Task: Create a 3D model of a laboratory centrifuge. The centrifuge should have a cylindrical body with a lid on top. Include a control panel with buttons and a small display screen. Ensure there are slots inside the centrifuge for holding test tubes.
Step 67:
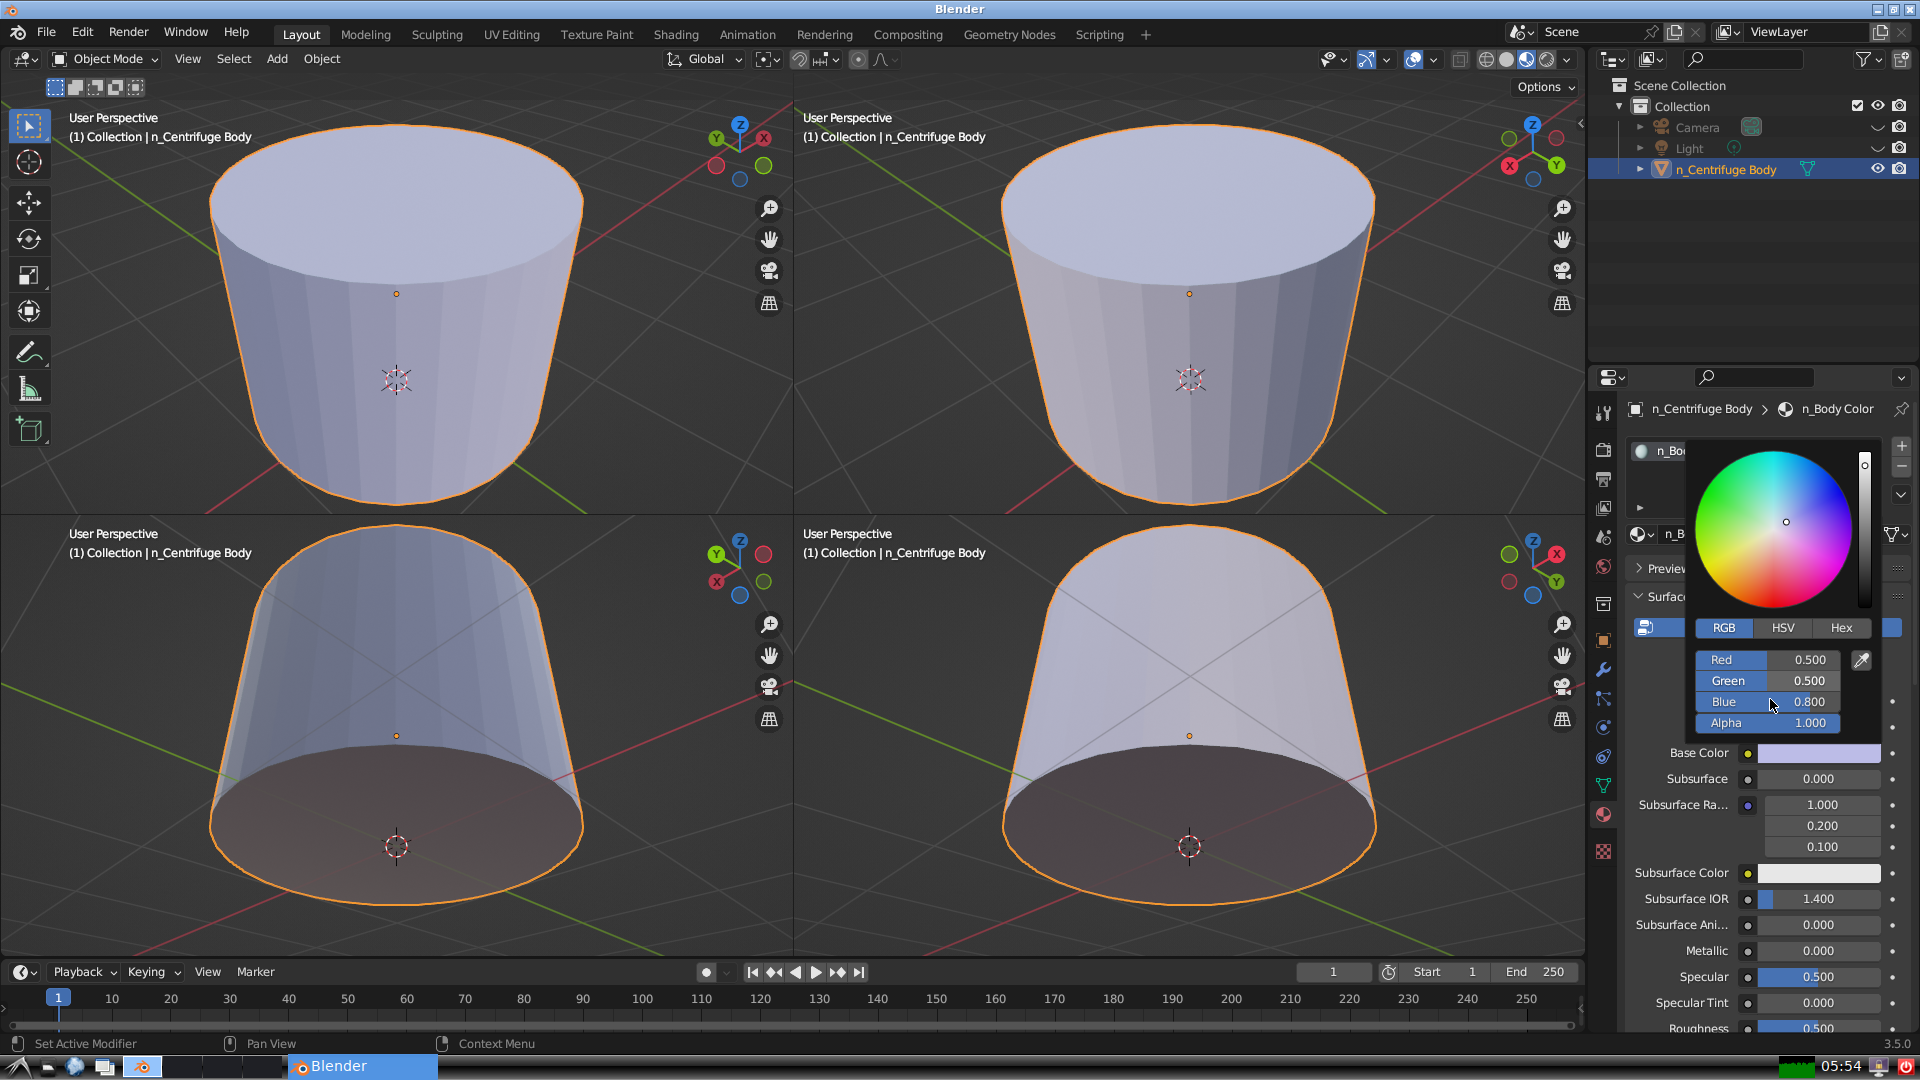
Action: click: no